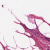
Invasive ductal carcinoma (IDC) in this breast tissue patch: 0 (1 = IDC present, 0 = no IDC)